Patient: sex M, age 17
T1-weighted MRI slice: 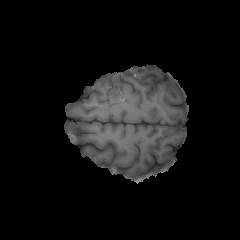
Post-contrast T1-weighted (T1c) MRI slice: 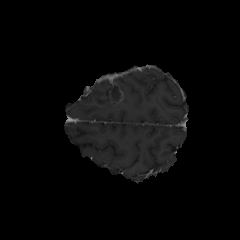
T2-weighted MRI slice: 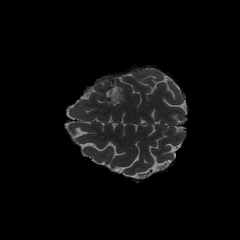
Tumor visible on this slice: yes
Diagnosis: Astrocytoma, IDH-mutant
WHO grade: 4